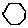
Label: hexagon